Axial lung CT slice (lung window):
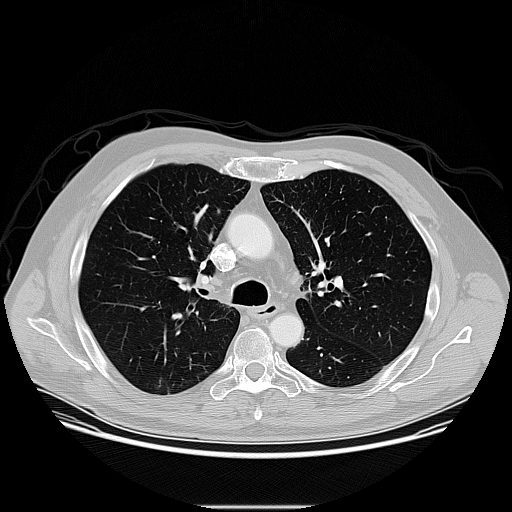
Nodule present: no